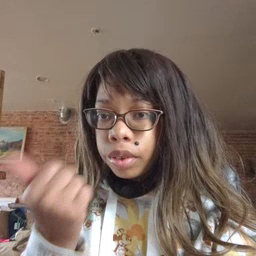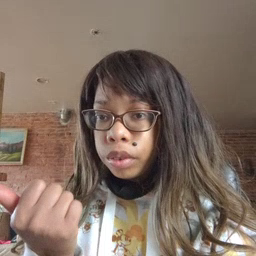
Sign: another